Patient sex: M
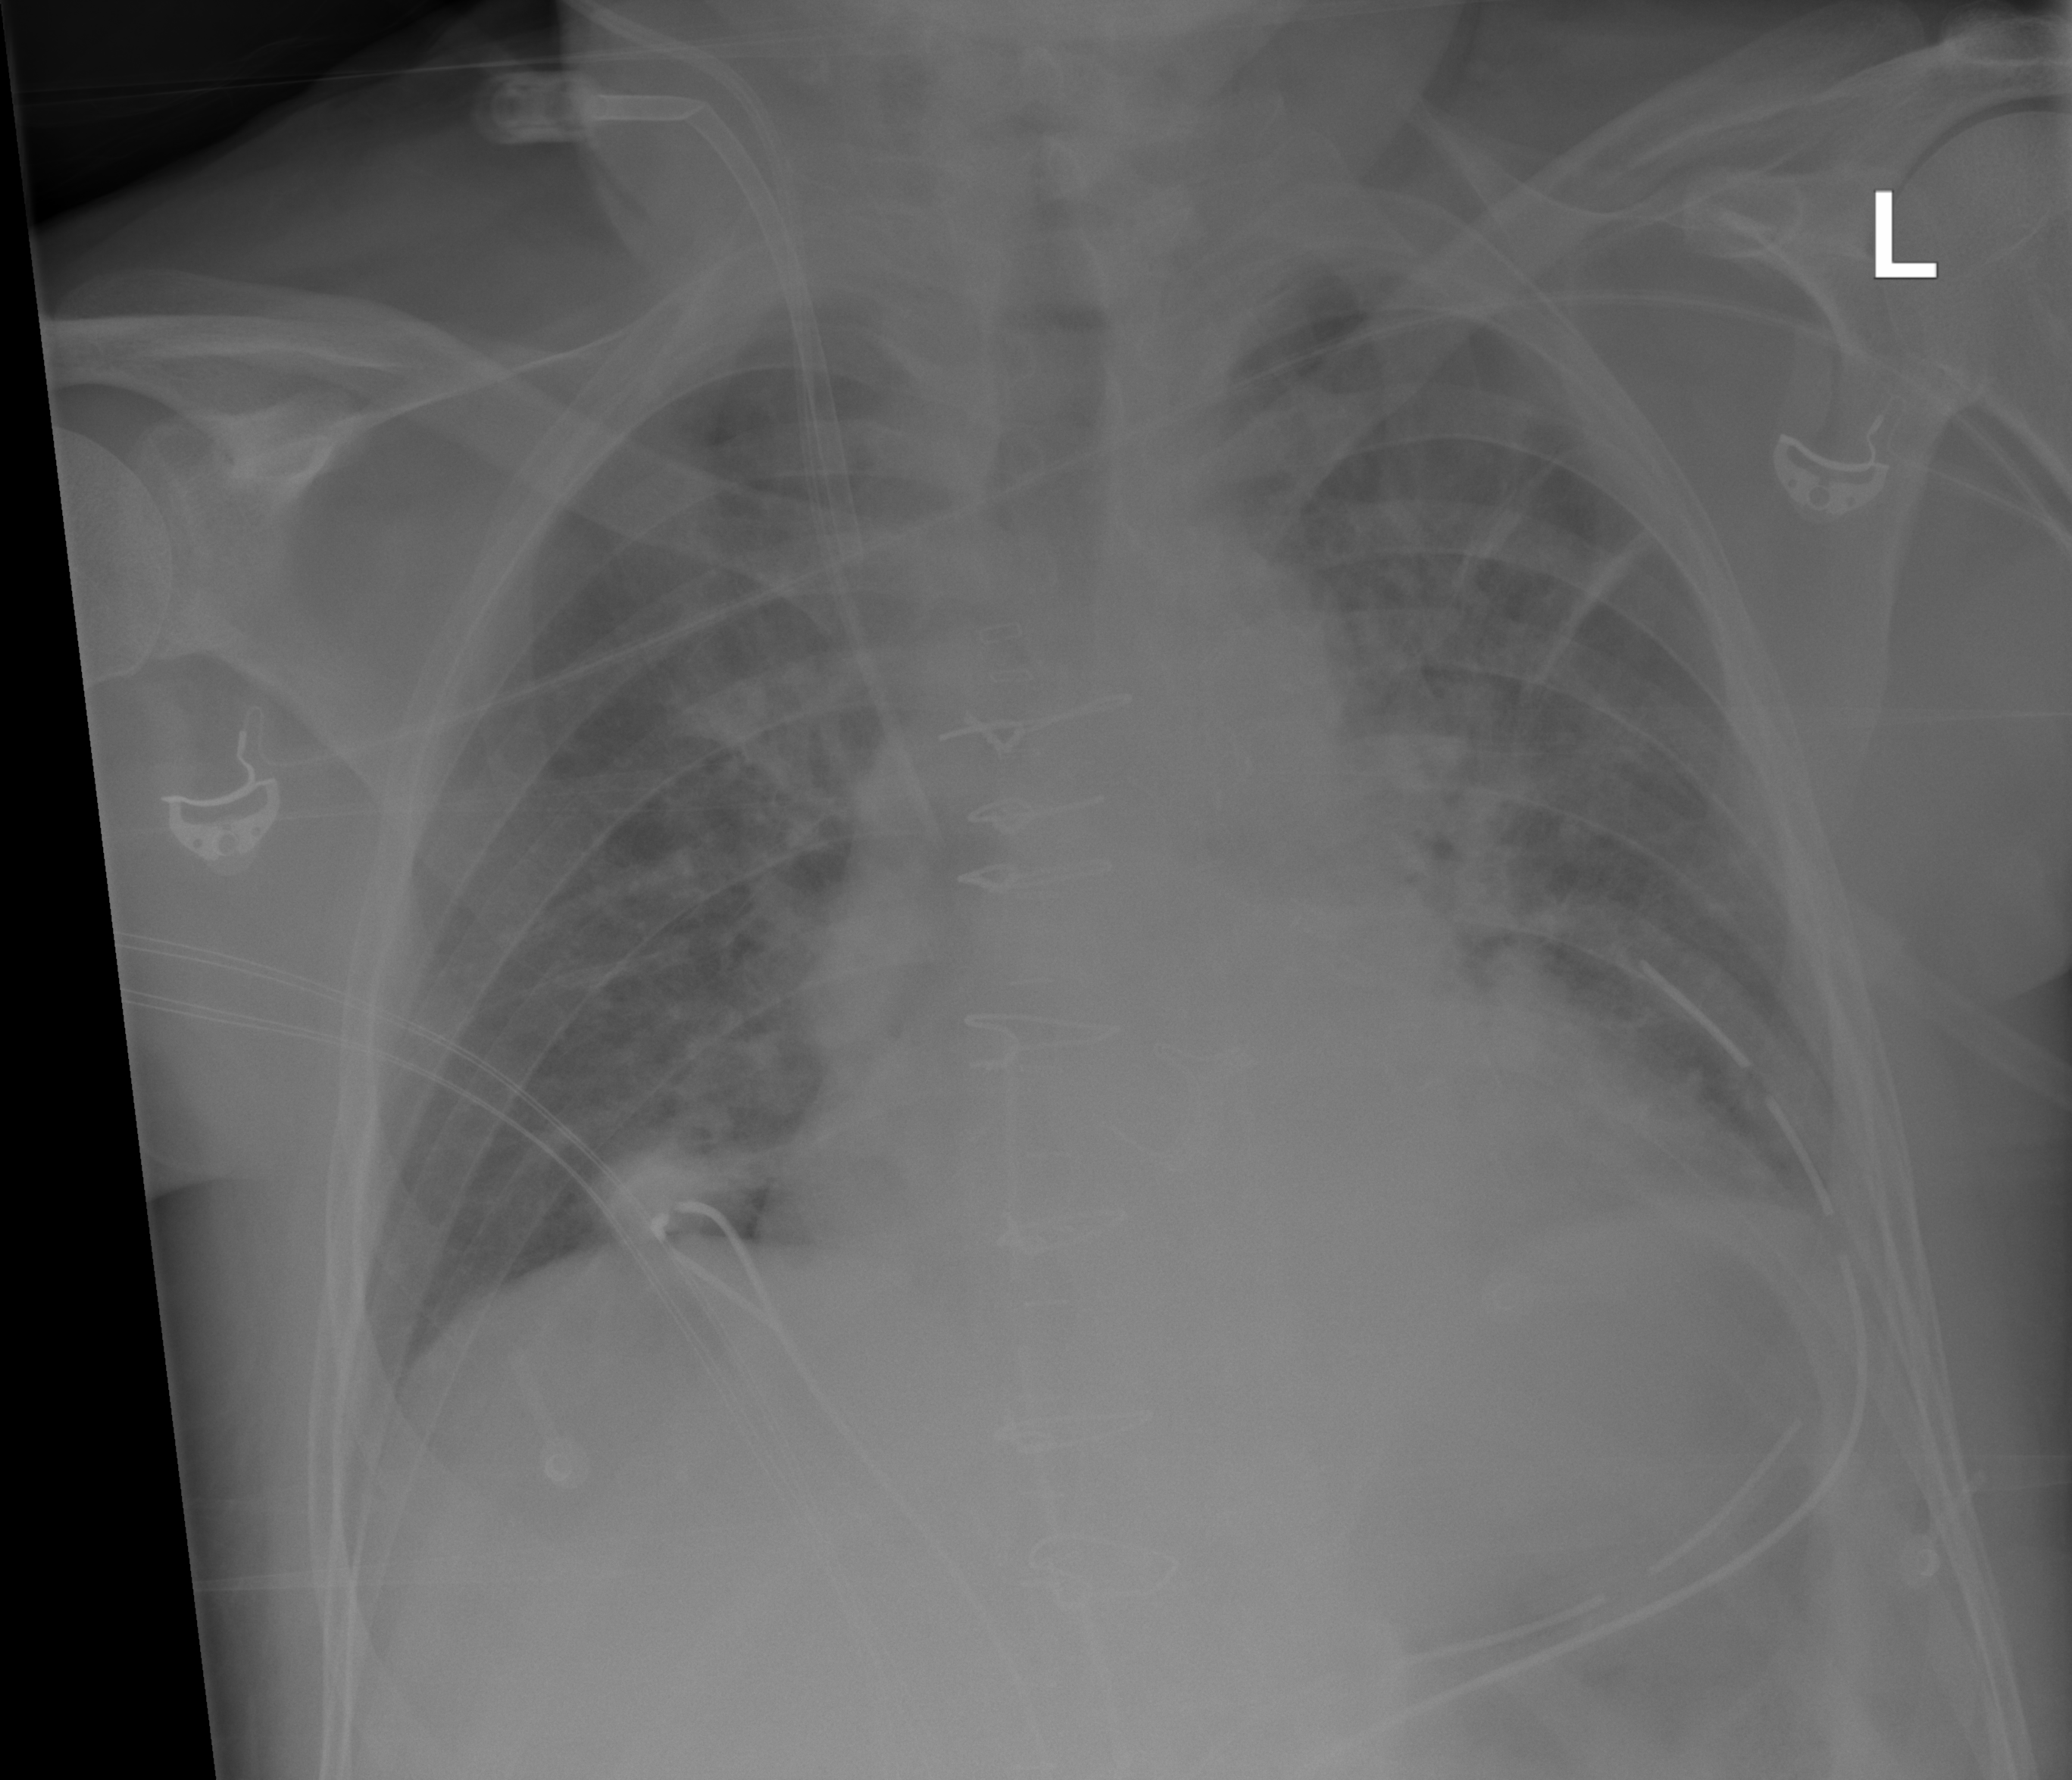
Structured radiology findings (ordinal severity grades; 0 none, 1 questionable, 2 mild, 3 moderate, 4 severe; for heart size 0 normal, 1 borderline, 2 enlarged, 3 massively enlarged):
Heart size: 2
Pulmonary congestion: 2
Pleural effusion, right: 2
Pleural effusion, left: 2
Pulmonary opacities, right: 0
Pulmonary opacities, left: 0
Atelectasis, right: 2
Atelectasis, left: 2